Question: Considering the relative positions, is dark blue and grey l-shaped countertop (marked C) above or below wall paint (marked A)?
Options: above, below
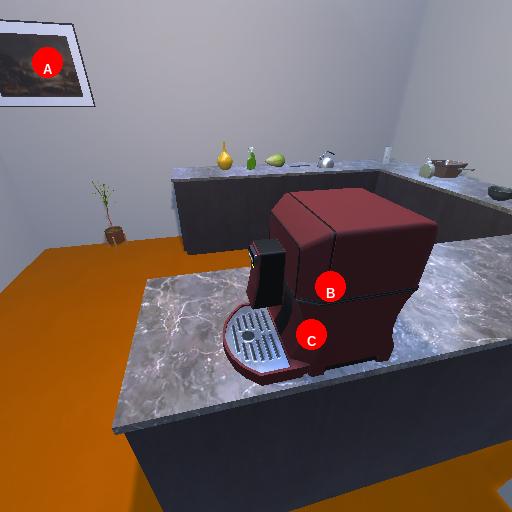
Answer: above